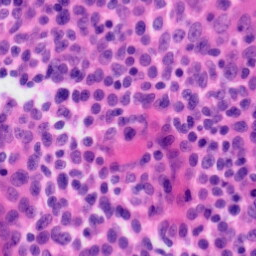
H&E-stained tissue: Tonsil